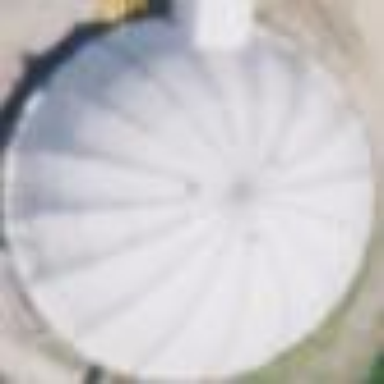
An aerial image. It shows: Storage tank created as man-made structure.